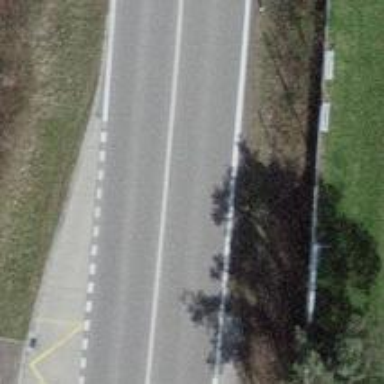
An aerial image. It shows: Secondary road.